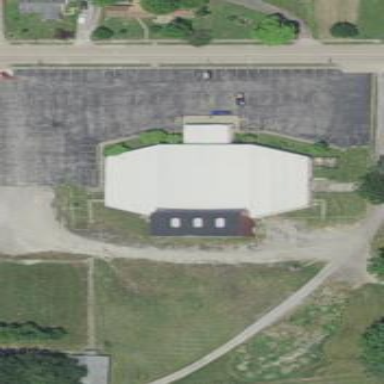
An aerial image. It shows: Event venue building.